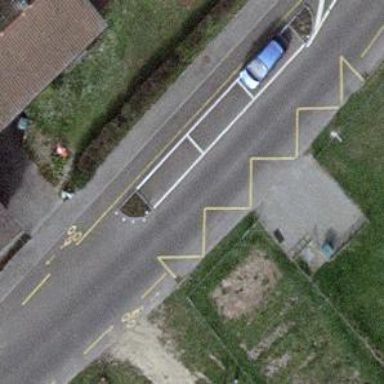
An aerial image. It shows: Public transport stop position.